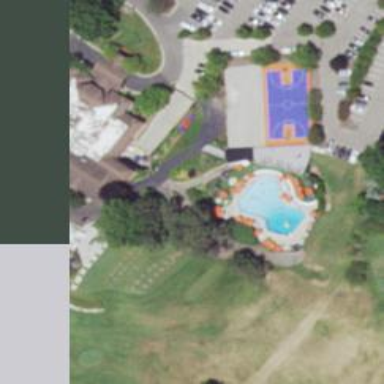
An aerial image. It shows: Path for golf carts.